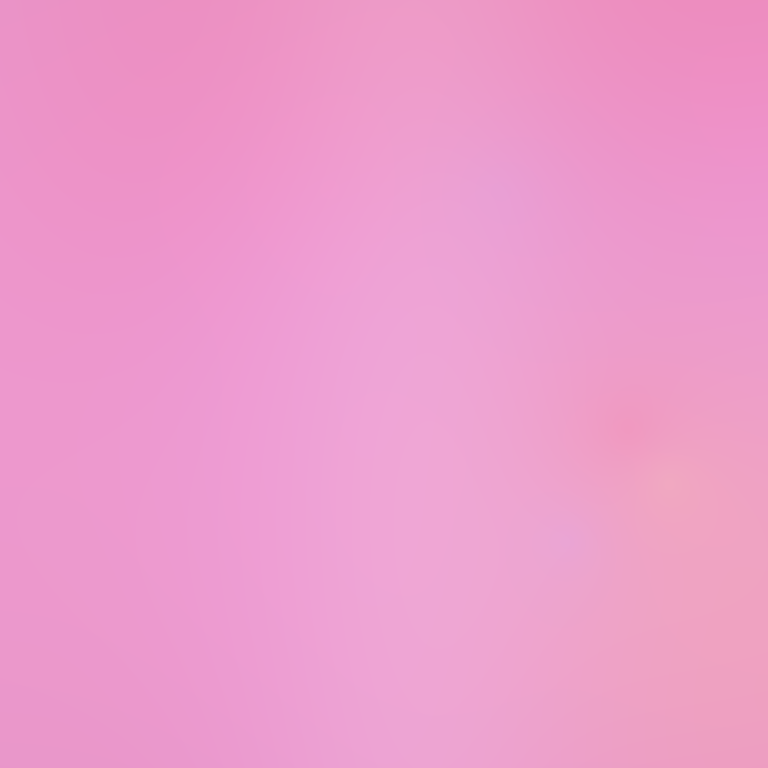
Abstract light effect, smooth gradient from soft pink to light peach, calm atmosphere, diffuse glow, no room, no furniture, no objects.